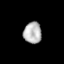
Tissue: lung
Cell type: Others
Senescence score: 0.2033
Nuclear area (px): 379
Mean DAPI intensity: 180.253